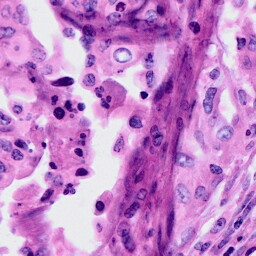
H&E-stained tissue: Cervix